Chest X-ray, PA view. Patient: 70 years old, sex F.
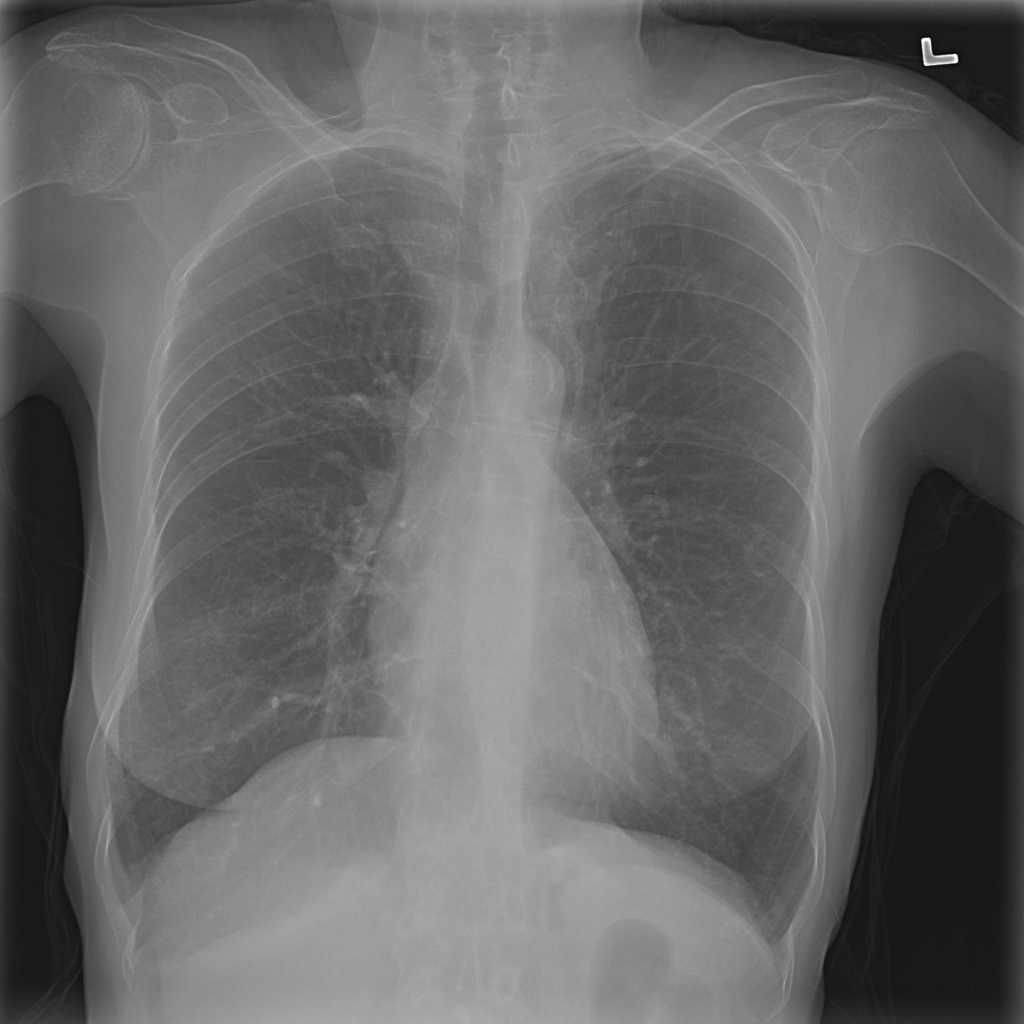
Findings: No Finding